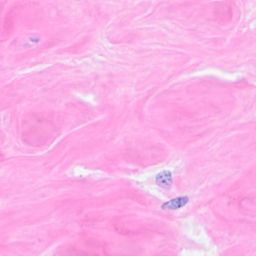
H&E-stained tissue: Breast